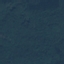
Land use / land cover class: Forest